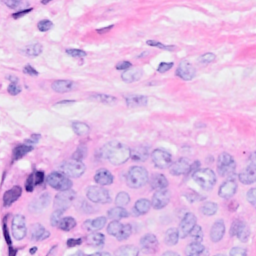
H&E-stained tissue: Breast